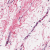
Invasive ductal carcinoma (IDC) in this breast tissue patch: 0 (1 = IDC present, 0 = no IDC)